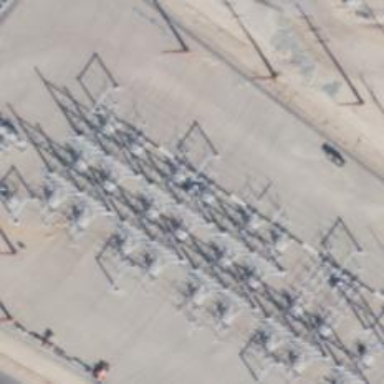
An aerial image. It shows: Switch used for power control.